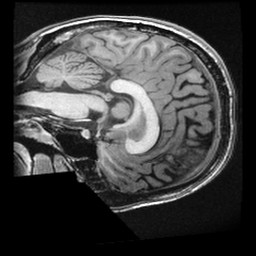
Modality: T1w
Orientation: sagittal
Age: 25
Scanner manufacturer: ge
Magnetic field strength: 3 T
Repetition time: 0.008248 s
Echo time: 0.003096 s